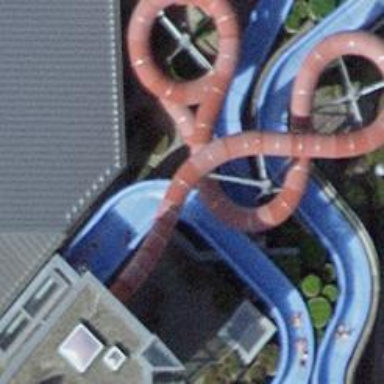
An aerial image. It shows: Water slide attraction.